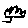
Label: cloud